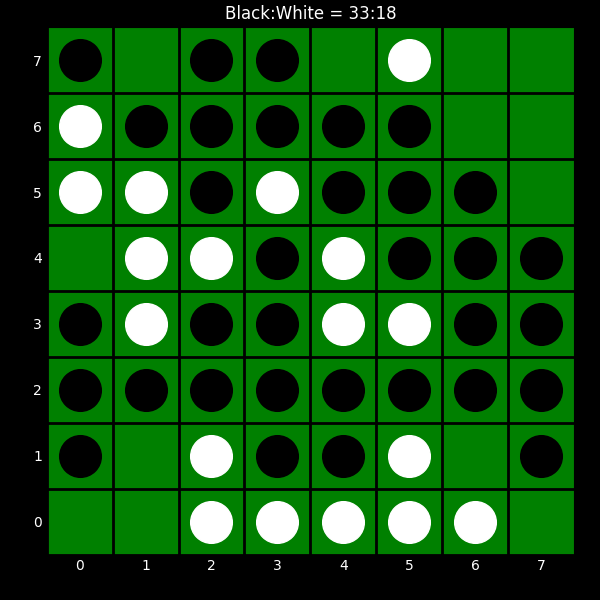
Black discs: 33
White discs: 18